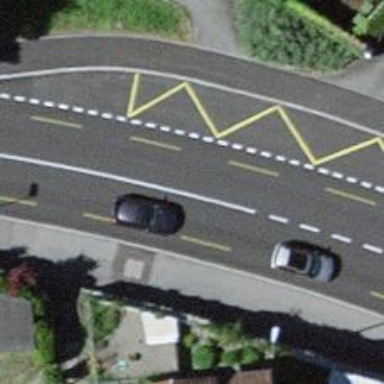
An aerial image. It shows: Bus stop with designated stop position for public transport.